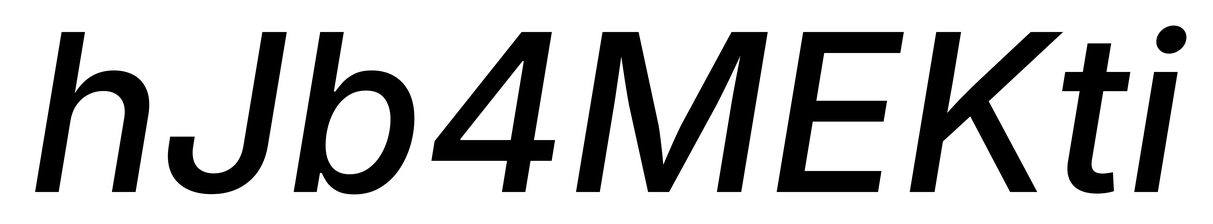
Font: Inter-Italic_Medium_Italic